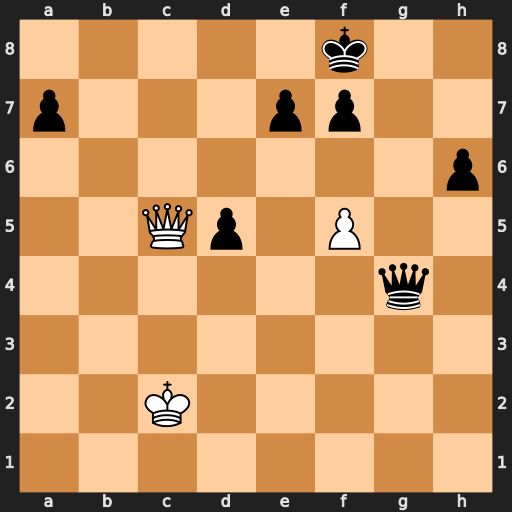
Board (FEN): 5k2/p3pp2/7p/2Qp1P2/6q1/8/2K5/8
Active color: w
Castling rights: -
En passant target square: -
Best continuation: Qc8+ Kg7 f6+ Kxf6 Qxg4